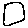
Label: square